Question: I am looking for how to create a QT button with multiple color in background color.
Button should look like this

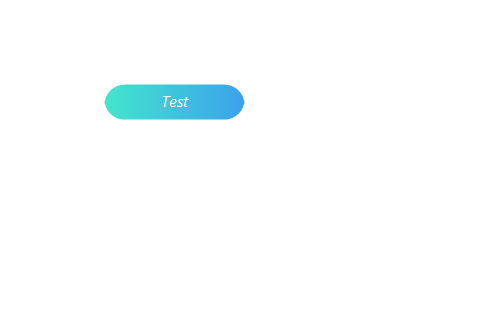
Answer: Use a gradient:
'''
button->setStyleSheet(R"(
background-color: qlineargradient(spread:pad, x1:0, y1:0, x2:1, y2:0, stop:0 rgba(255, 0, 102, 255), stop:0.55 rgba(0, 148, 61, 255), stop:0.98 rgba(0, 255, 0, 255), stop:1 rgba(0, 0, 0, 0));
border-radius: 10px;
)");
'''
<URL>